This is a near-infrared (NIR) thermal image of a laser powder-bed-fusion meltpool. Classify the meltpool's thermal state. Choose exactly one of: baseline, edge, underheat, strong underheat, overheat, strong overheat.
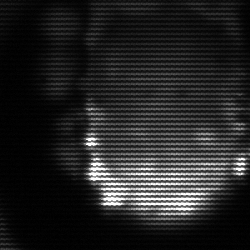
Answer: baseline